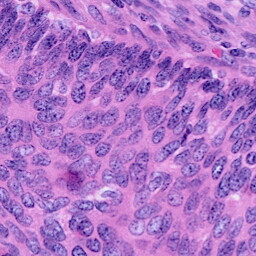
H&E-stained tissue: Cervix